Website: apple
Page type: customer-info-address
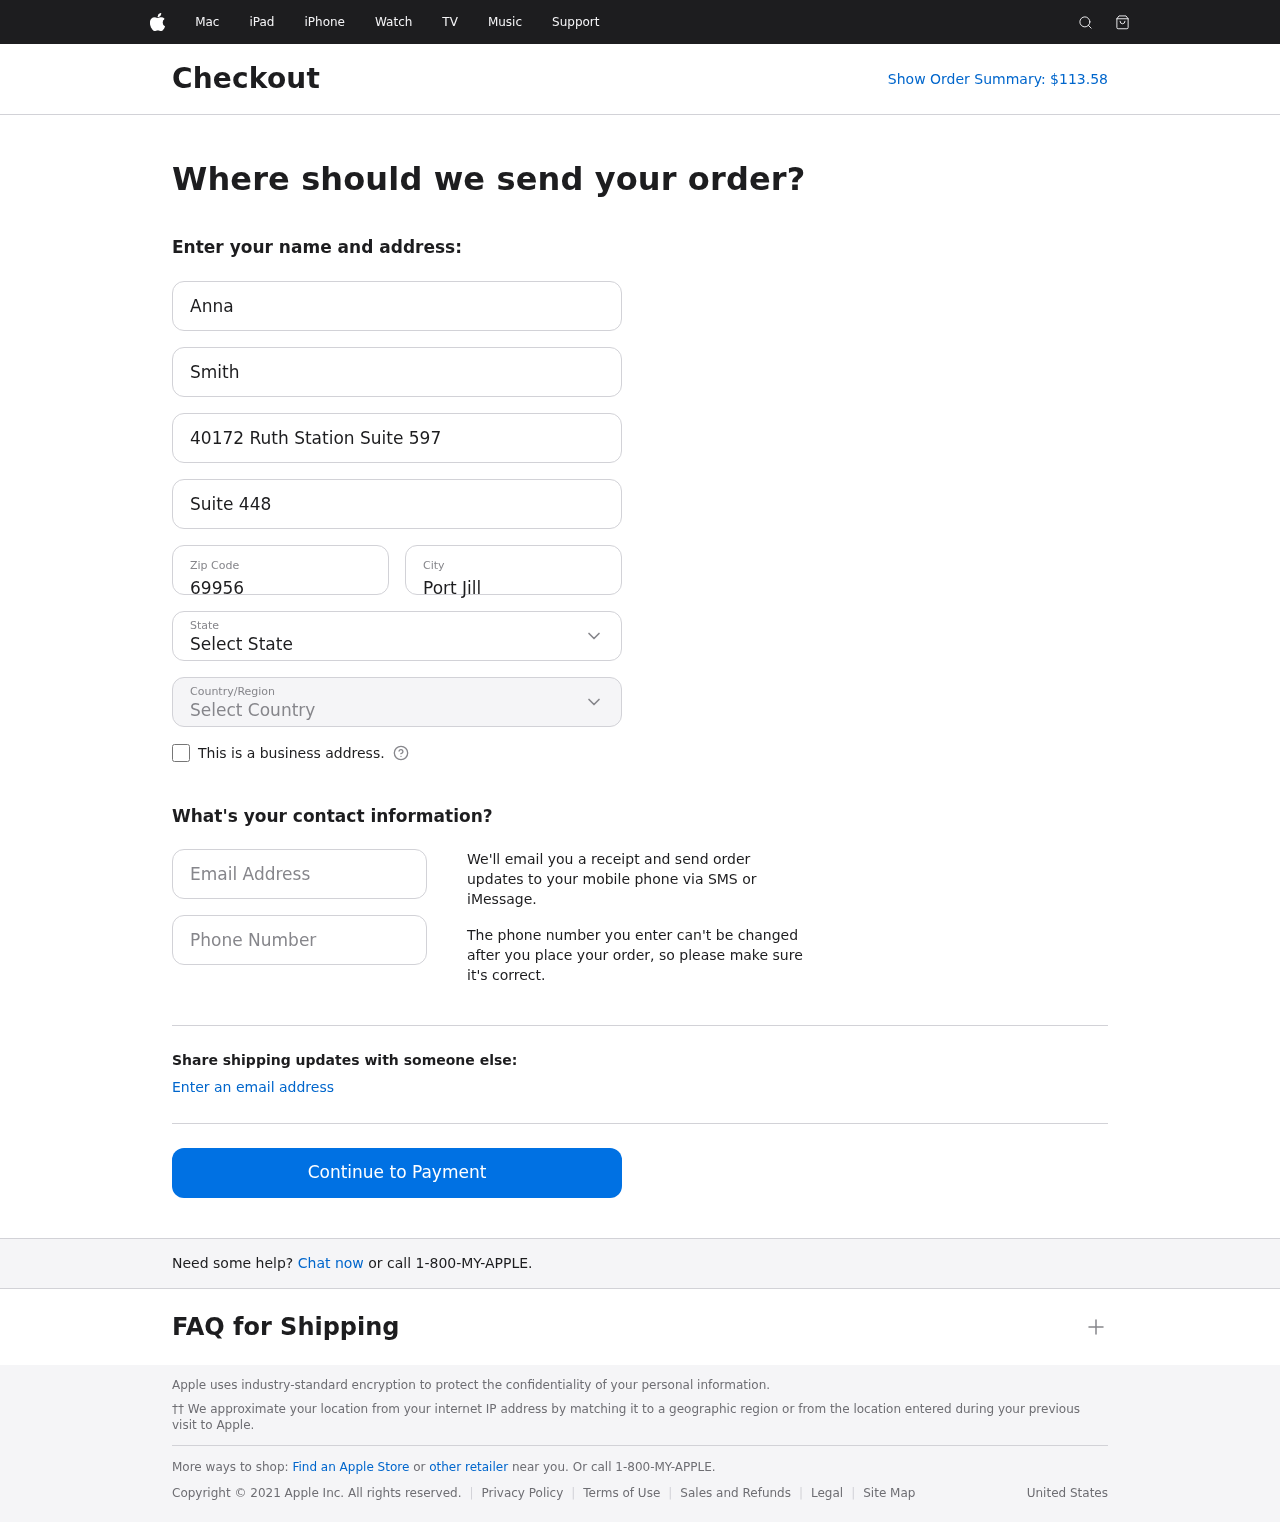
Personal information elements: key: PII_CITY
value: Port Jill
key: PII_COUNTRY
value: United States
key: PII_EMAIL
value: asmith@hotmail.com
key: PII_FIRSTNAME
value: Anna
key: PII_LASTNAME
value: Smith
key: PII_PHONE
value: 6136979818
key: PII_POSTCODE
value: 69956
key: PII_STATE
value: Louisiana
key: PII_STREET
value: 40172 Ruth Station Suite 597
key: PII_STREET2
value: Suite 448
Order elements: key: ORDER_TOTAL
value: Show Order Summary: $113.58